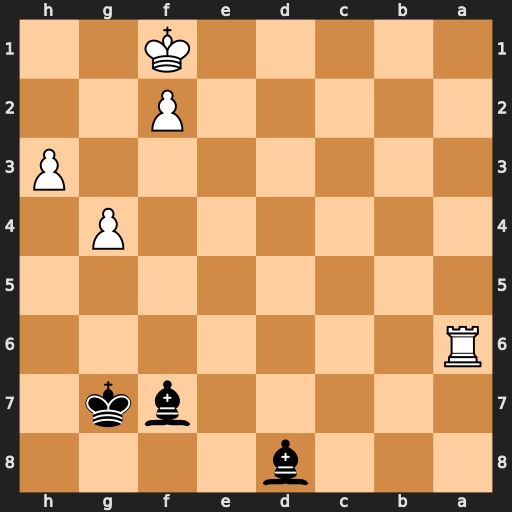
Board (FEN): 3b4/5bk1/R7/8/6P1/7P/5P2/5K2
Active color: b
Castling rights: -
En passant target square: -
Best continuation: Bc4+ Kg2 Bxa6